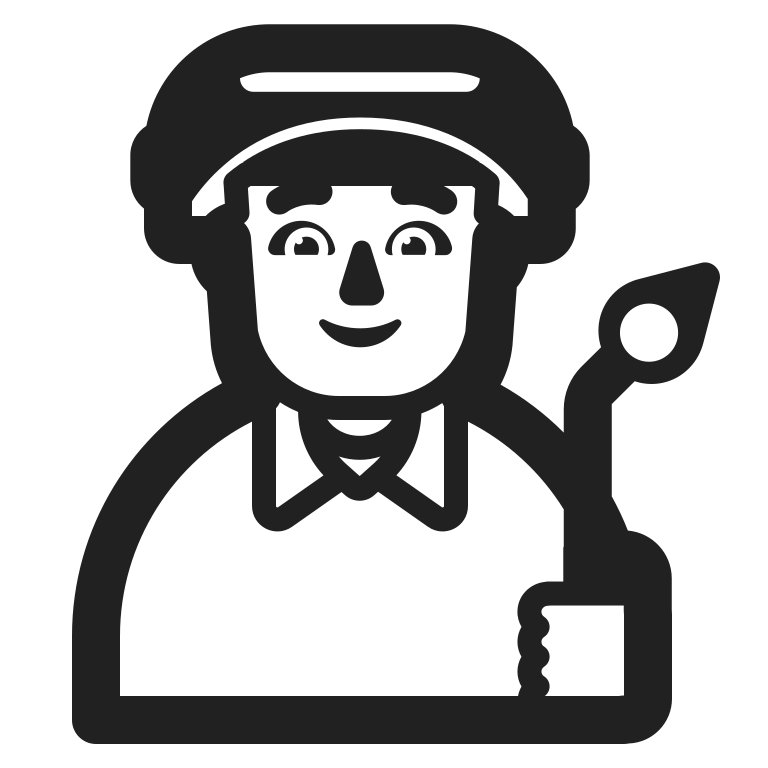
man factory worker high contrast default